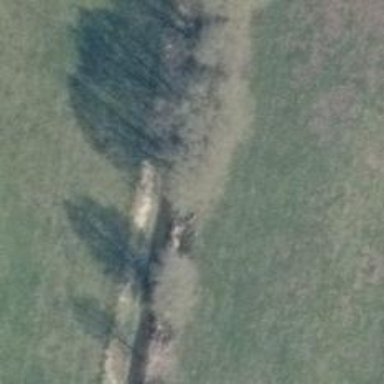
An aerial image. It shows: Row of deciduous broadleaved trees.